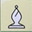
Piece: wB